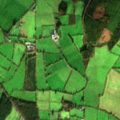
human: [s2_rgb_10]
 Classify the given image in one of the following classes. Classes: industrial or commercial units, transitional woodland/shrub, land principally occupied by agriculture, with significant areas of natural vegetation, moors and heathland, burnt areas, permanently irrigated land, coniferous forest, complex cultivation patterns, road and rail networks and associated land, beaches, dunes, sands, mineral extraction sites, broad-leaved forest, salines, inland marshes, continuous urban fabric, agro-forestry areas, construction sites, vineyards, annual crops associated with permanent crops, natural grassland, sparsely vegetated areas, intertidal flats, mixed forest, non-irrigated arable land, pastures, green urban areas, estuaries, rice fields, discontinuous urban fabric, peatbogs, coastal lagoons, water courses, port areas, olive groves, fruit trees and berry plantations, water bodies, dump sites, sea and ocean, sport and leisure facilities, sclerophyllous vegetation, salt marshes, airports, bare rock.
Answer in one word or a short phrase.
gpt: pastures, coniferous forest